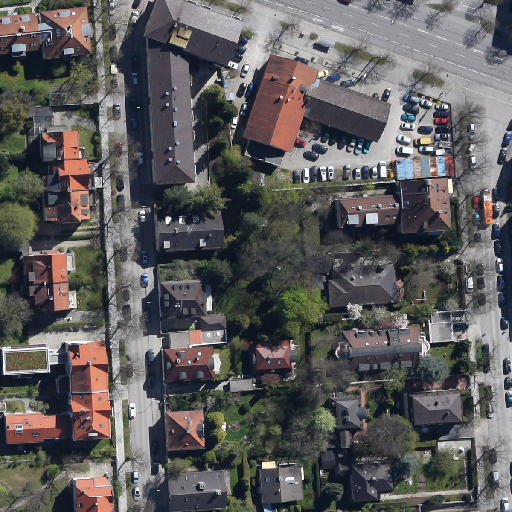
Referring expression: heavy-duty vehicle